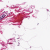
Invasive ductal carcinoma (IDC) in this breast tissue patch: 0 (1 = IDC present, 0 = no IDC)